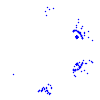
Particle: proton